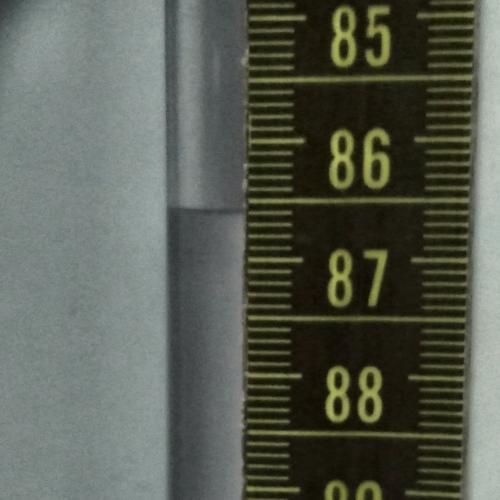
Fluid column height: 86.6 cm